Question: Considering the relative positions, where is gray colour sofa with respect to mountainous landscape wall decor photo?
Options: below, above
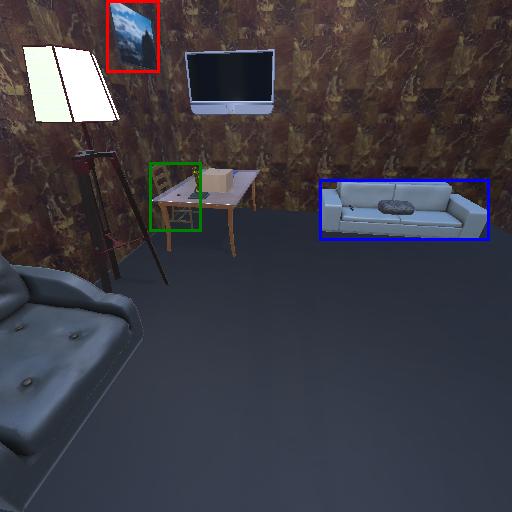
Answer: below